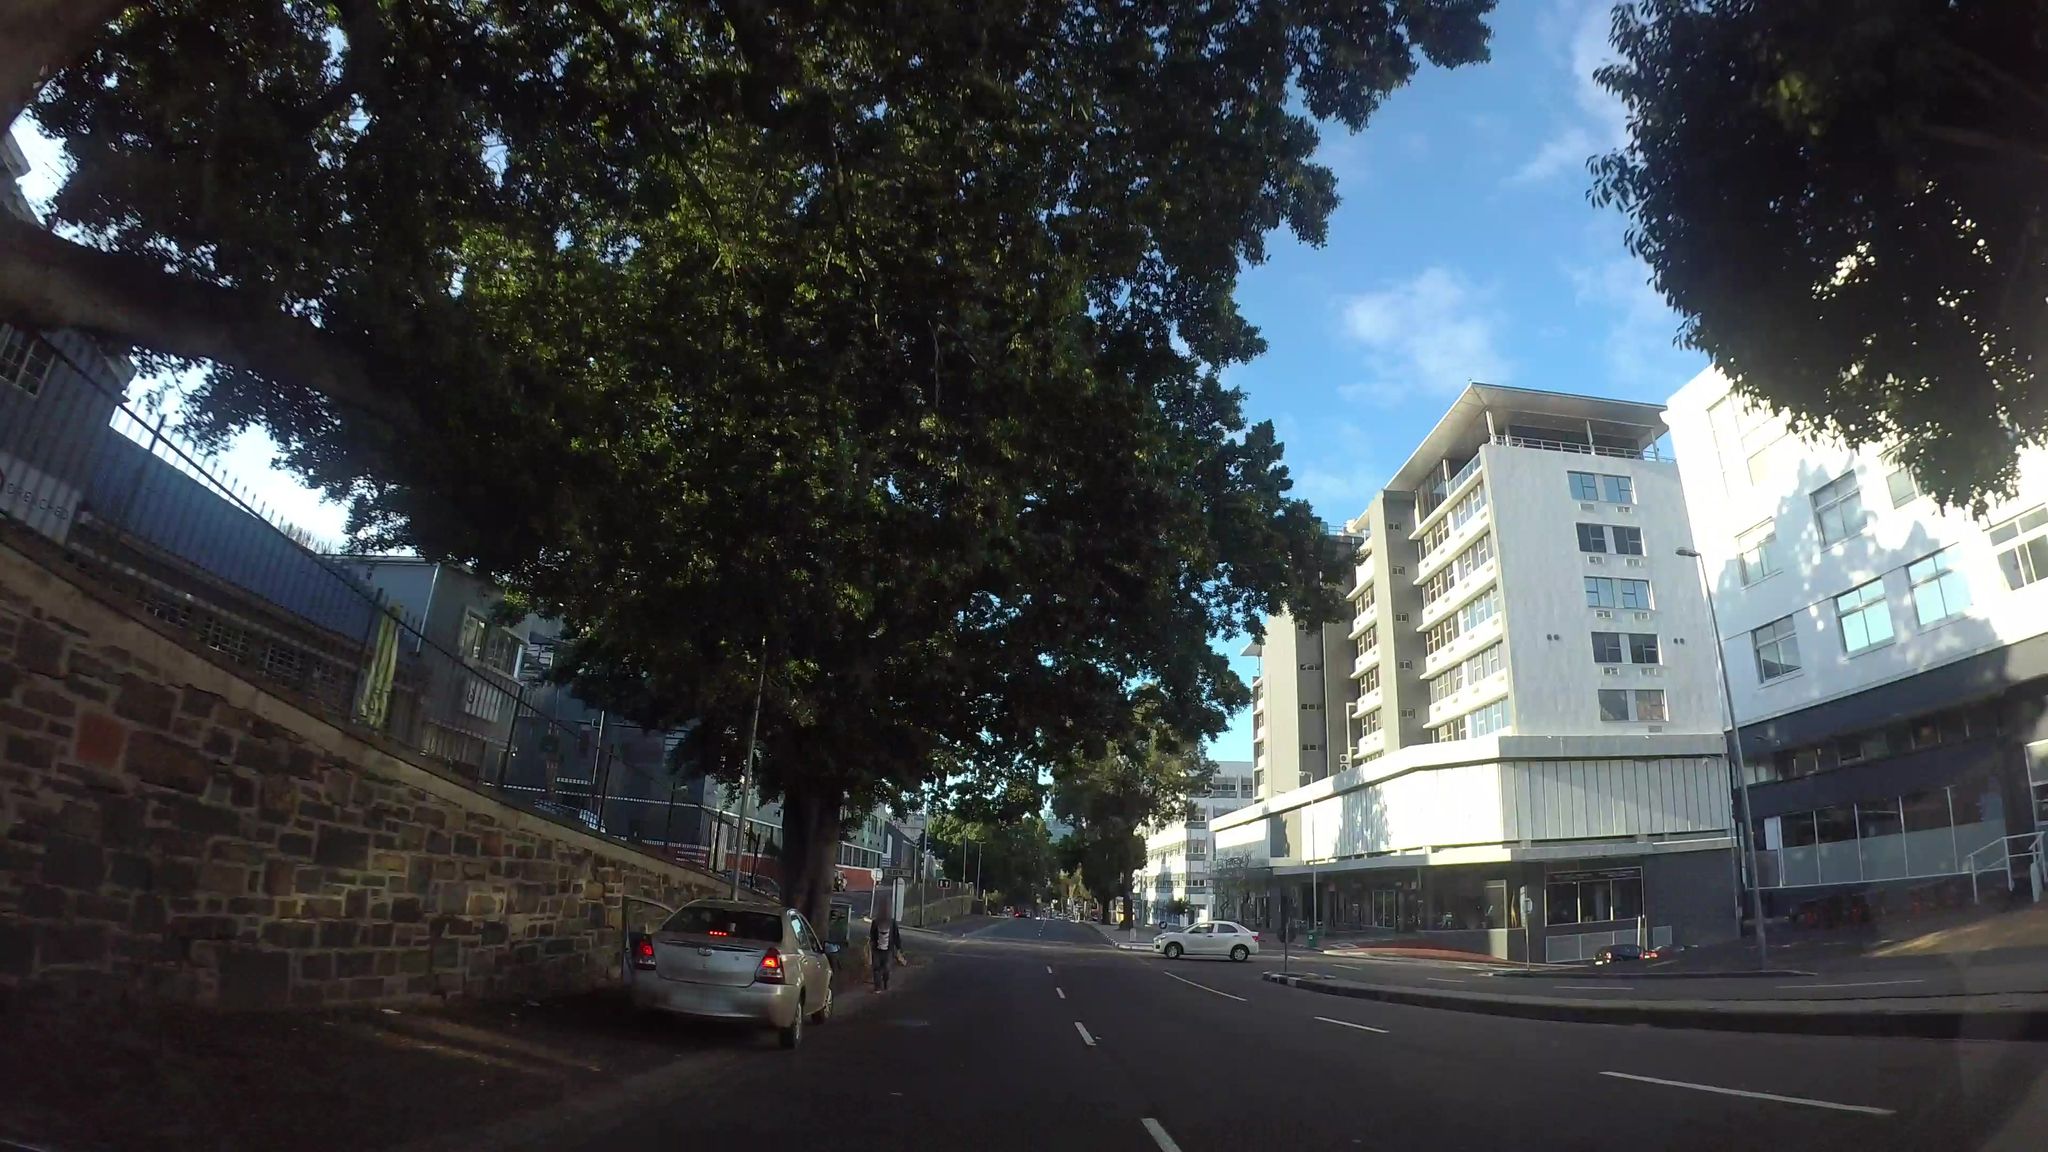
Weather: clear
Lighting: day
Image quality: good
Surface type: driving surface
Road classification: primary
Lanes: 2, 3
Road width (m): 7
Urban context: urban centre
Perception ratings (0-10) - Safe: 6.61, Lively: 8.96, Beautiful: 7.21, Boring: 3.36, Depressing: 1.69, Wealthy: 5.39